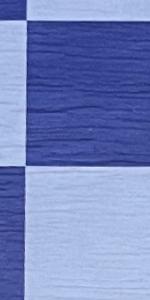
Label: Empty